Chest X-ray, PA view. Patient: 59 years old, sex F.
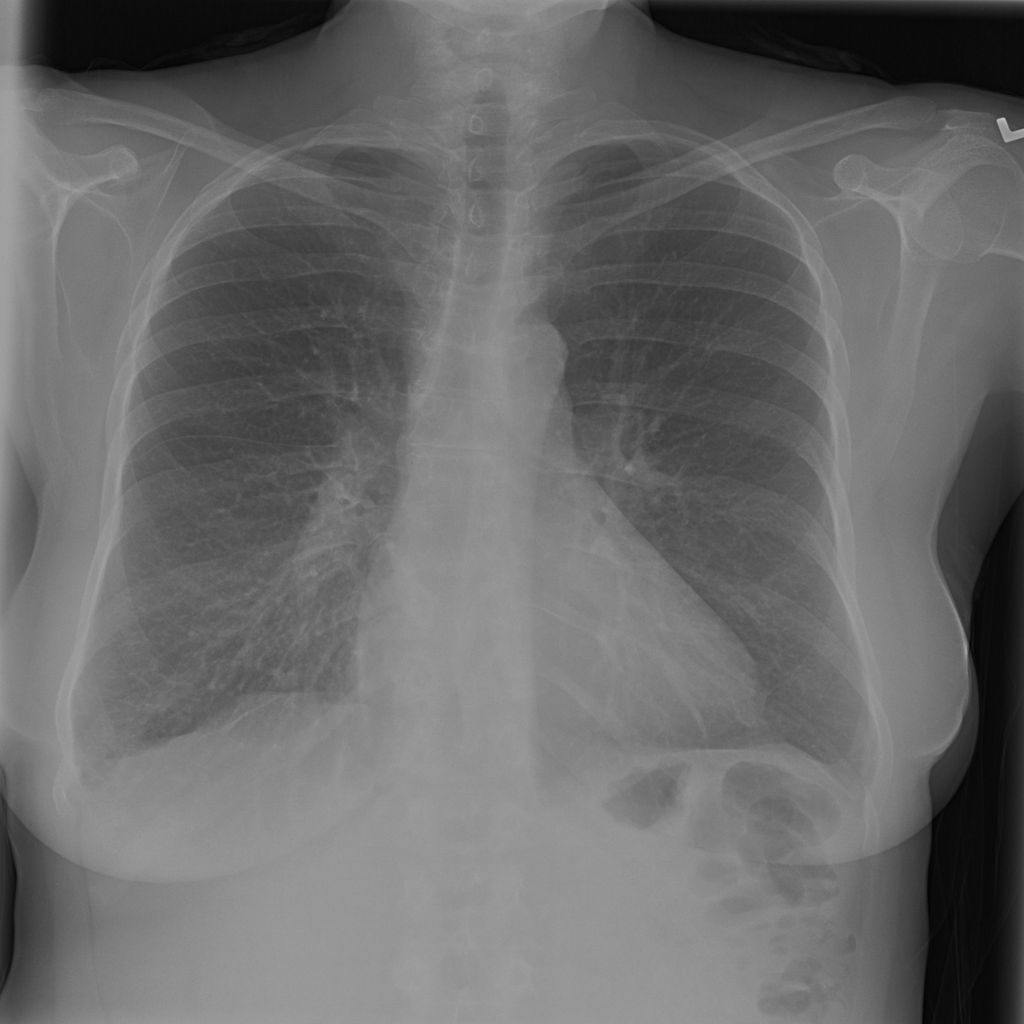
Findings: No Finding